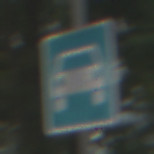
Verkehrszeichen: Kraftfahrstrasse
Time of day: MorningAfternoon
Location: Outdoor (Suburban)
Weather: PartlyCloudy
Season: NotSpecified
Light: Natural